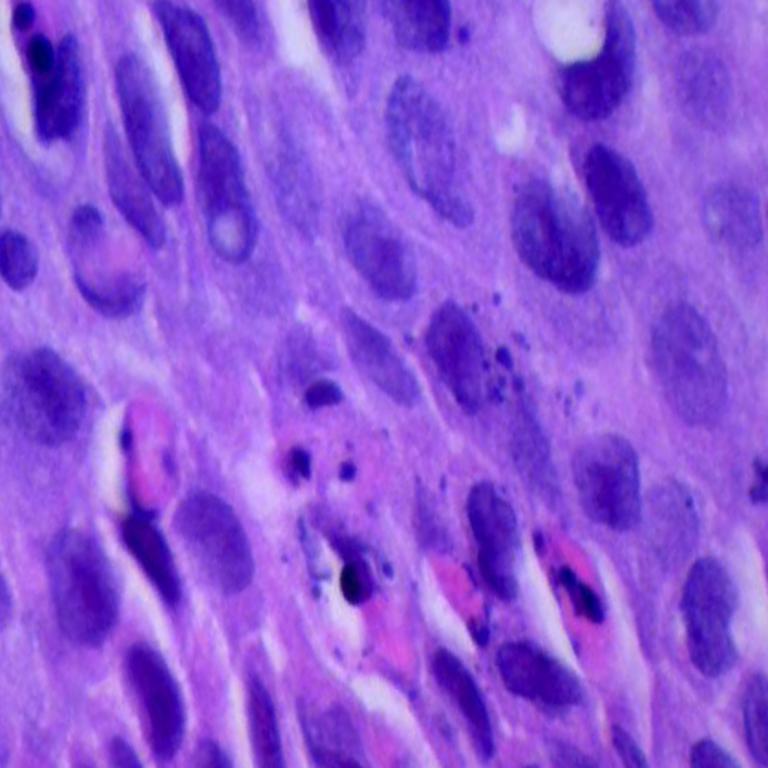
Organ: lung
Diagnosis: squamous carcinomas